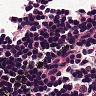
Metastatic tissue present: no